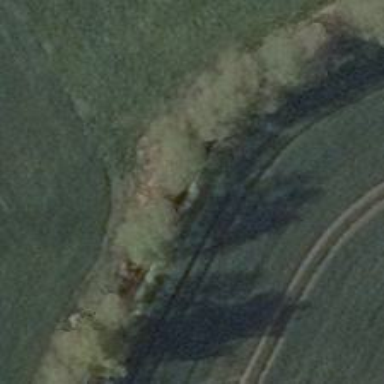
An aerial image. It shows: Row of trees in natural setting.